Aerial crown-view tile of a tropical tree (Barro Colorado Island, Panama), acquired 20250818:
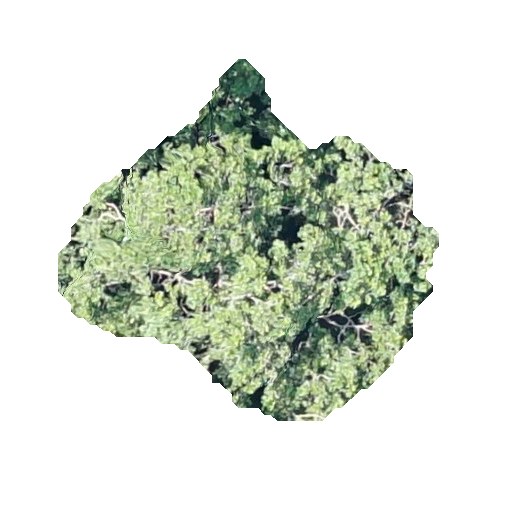
Species: Simarouba amara
GBIF accepted scientific name: Simarouba amara
Crown area: 116.898 m²